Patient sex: M
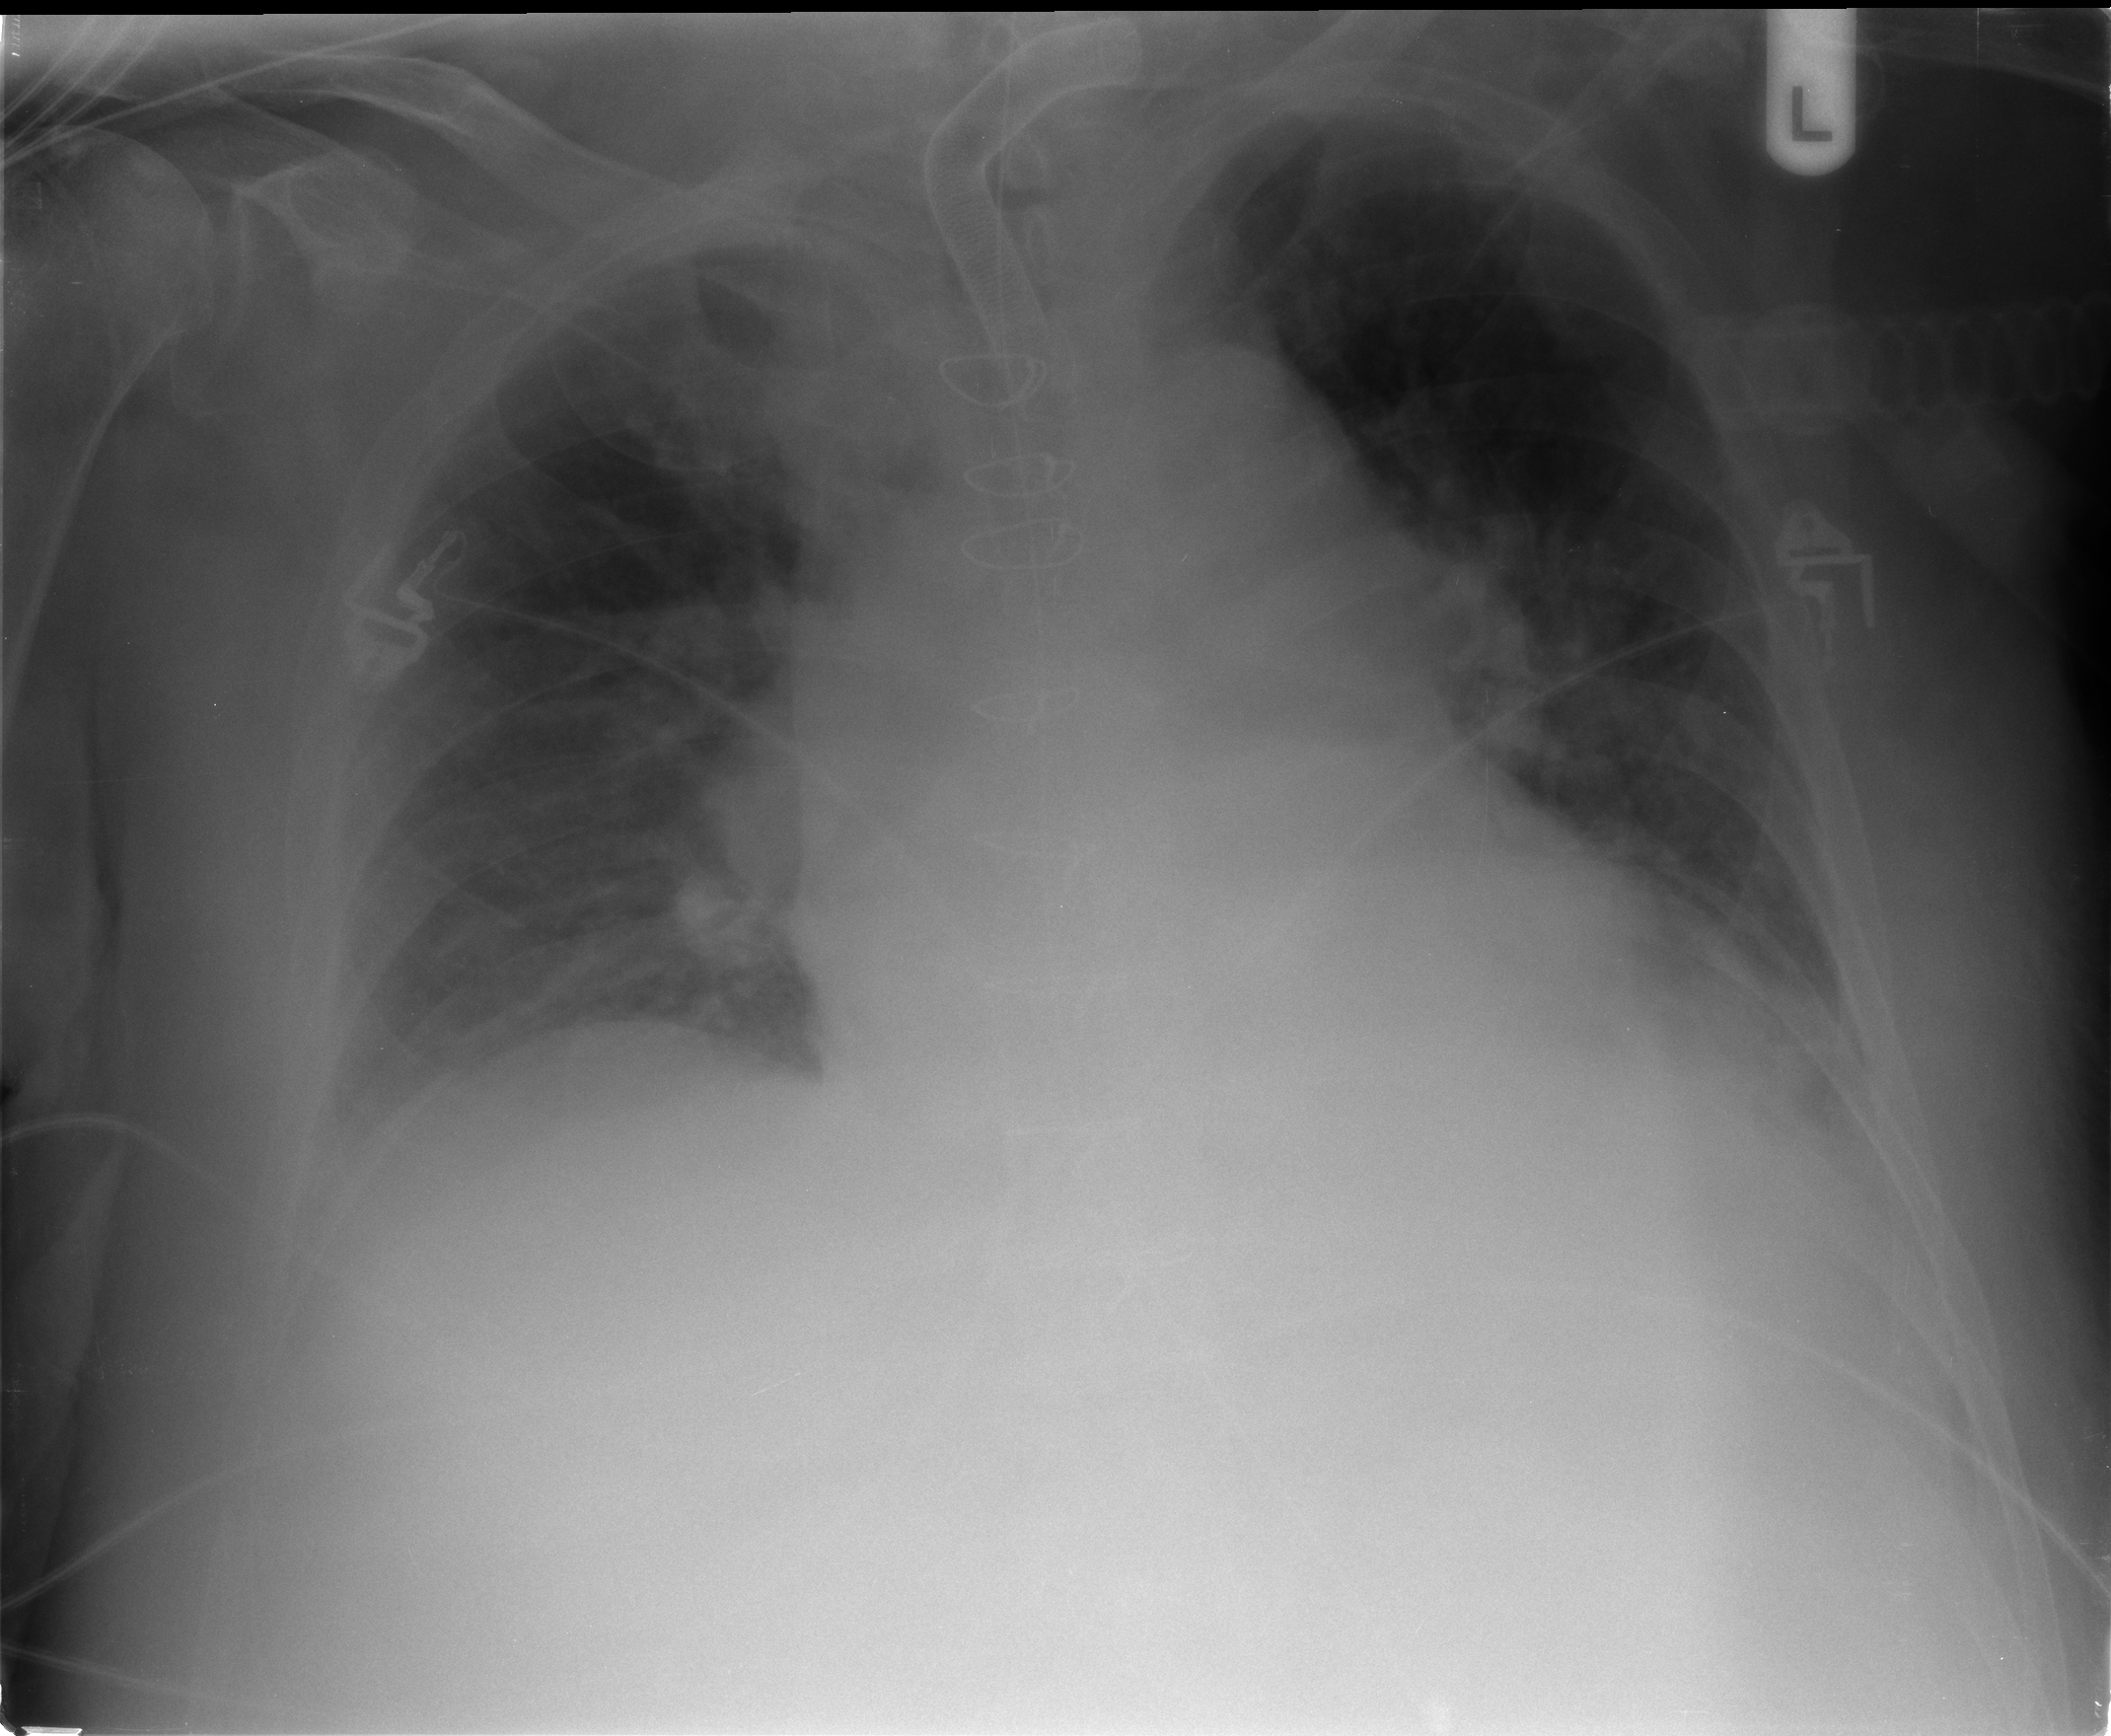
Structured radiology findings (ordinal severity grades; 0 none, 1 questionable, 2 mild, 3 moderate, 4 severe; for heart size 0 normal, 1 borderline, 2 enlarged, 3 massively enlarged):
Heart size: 2
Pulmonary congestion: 1
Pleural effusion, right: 1
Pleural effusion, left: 1
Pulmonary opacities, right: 0
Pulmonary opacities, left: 1
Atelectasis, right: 2
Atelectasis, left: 2